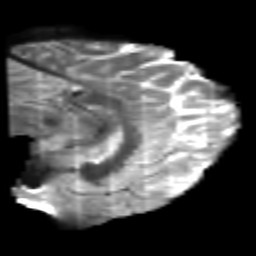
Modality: T2w
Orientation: sagittal
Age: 21
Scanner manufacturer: philips
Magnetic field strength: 3 T
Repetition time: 8.6 s
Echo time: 0.127 s